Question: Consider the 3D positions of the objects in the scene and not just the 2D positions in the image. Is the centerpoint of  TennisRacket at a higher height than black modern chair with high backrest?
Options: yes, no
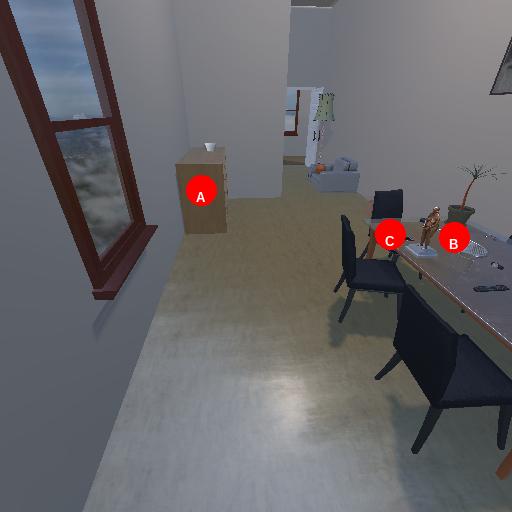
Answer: yes